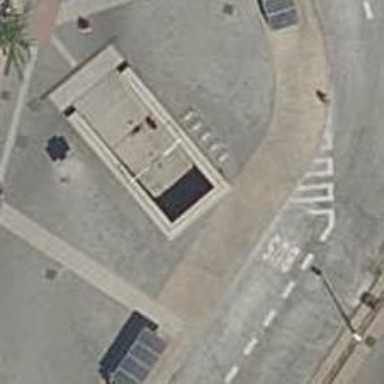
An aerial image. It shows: Subway entrance.